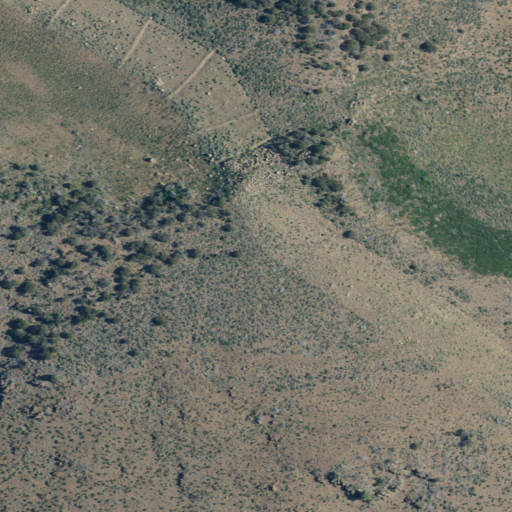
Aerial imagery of mountain in Oregon named Round Mountain containing only shrub